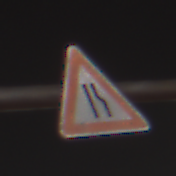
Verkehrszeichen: EinseitigVerengteFahrbahnRechts
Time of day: Night
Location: Outdoor (Urban)
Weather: PartlyCloudy
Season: NotSpecified
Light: Artificial